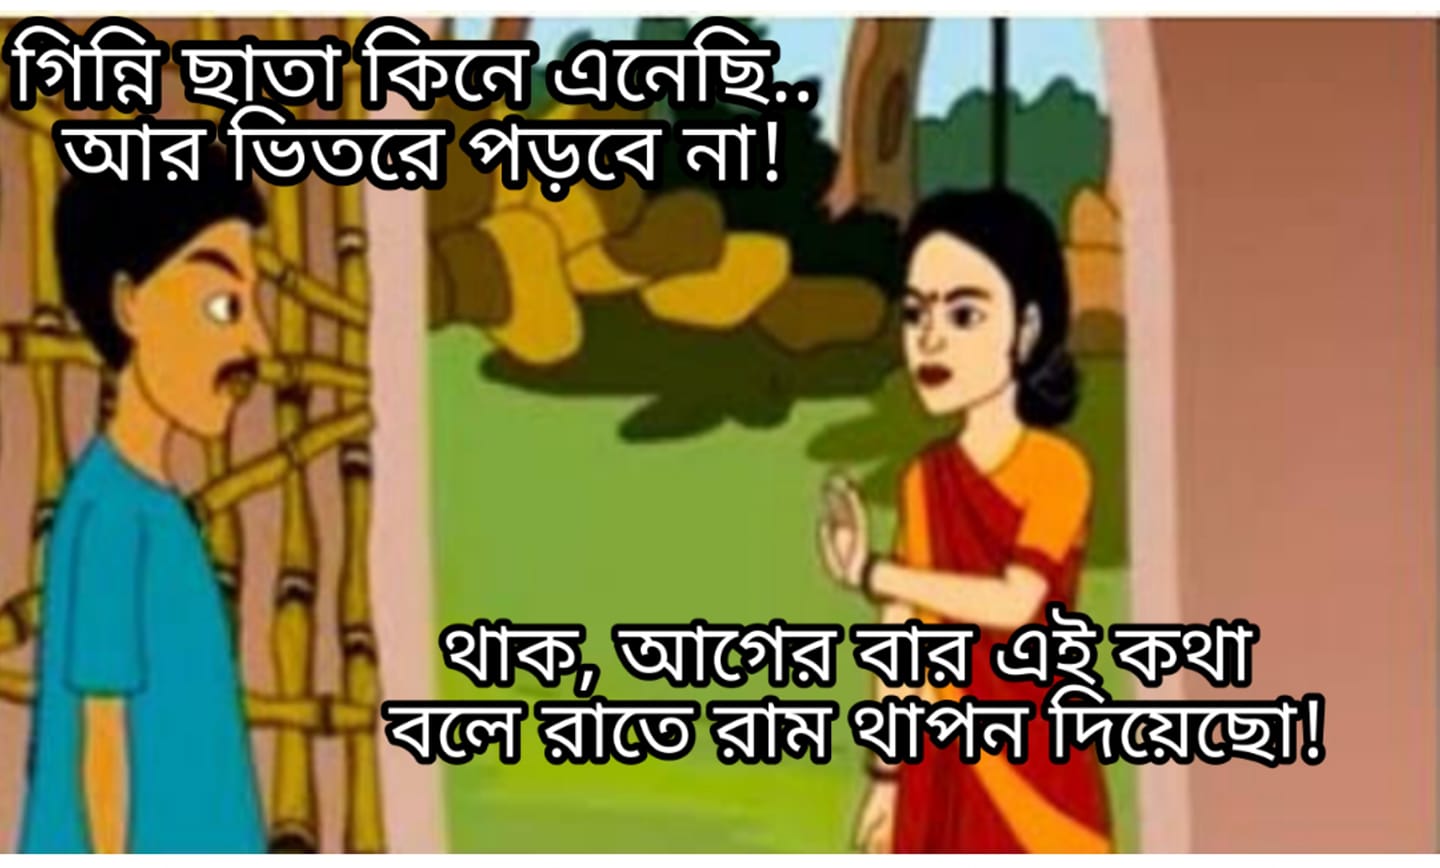
Caption: গিন্নি ছাতা কিনে এনেছি ... আর ভিতরে পড়বে না !     থাক , আগের বার এই কথা বলে রাতে রাম থাপন দিয়েছো !
Label: hate